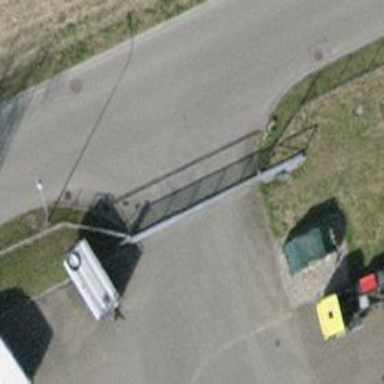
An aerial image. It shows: Gate.